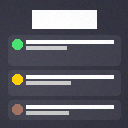
Screen state: on